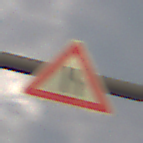
Verkehrszeichen: EinseitigVerengteFahrbahnRechts
Umgebung: Outdoor, Urban
Tageszeit: MorningAfternoon
Wetter: Overcast
Licht: Natural
Jahreszeit: NotSpecified
Kontrast: LowContrast